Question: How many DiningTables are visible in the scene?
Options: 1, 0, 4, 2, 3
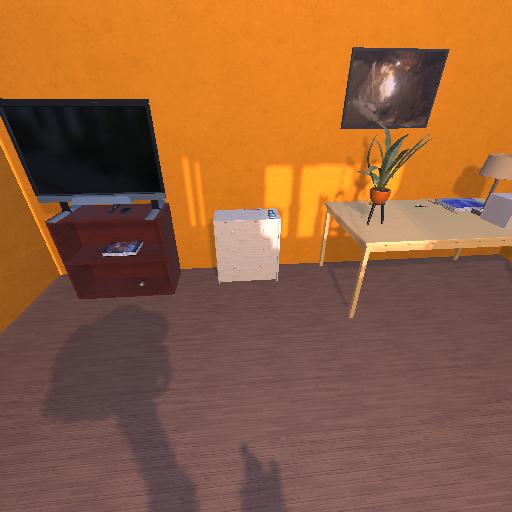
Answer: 1